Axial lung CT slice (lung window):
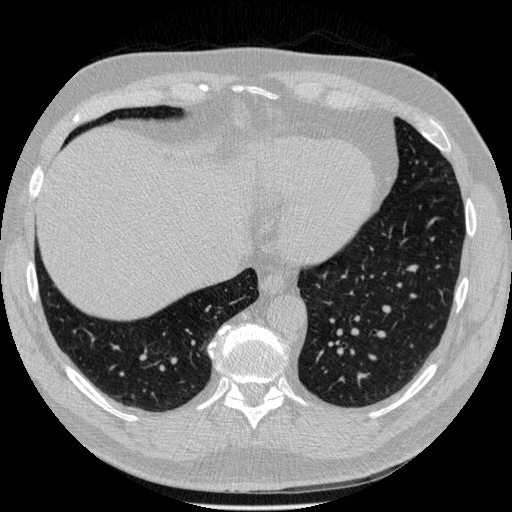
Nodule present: no